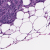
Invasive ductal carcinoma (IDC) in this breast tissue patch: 1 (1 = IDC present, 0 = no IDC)